Question: I've got the following structure setup in my Storyboard.

I've got a TabViewController (circled in red) that shows a UIViewController via one of its tabs by doing a push (circled in blue).
I want to re-use that UIViewController from the TabViewController. I'd like to 'push' it but I don't really have a navigation controller so I may end up displaying it as a modal.
However, I'm not sure how to handle navigation back to the TabViewController since in this case there's no navigation bar. Any suggestions on the best way to handle this?
Is there a way to insert a Navigation controller when its displayed directly from the TabViewController?
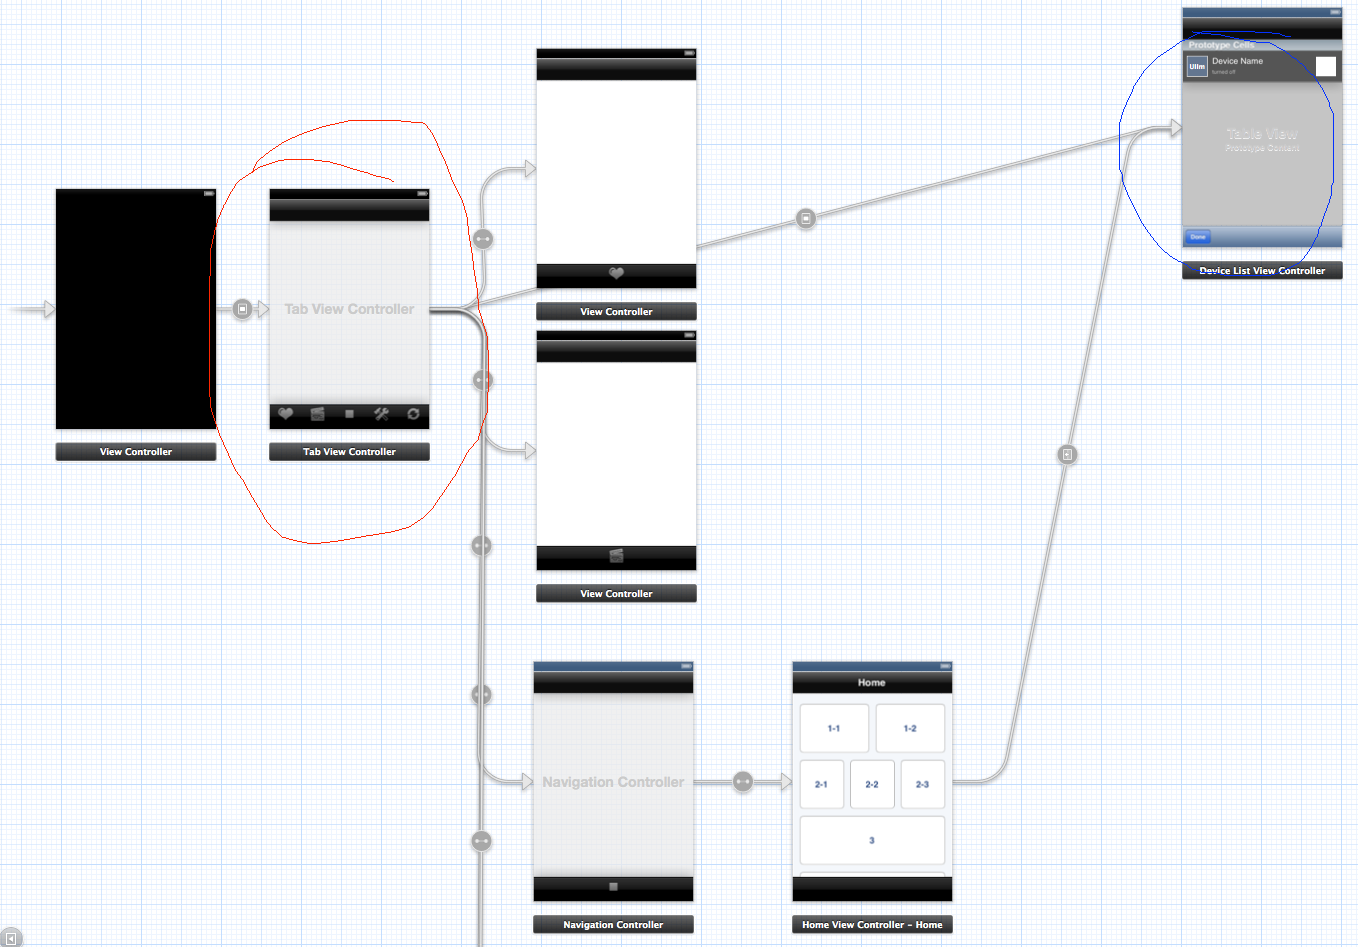
Answer: Cancel button whose action is '[self dismissViewControllerAnimated:YES completion:nil];'